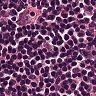
Metastatic tissue present: no